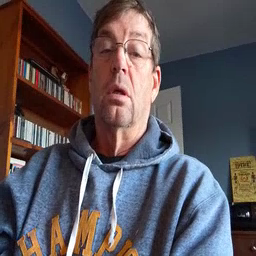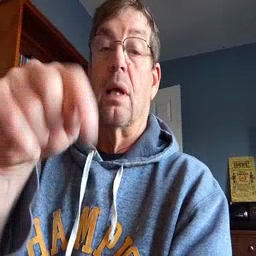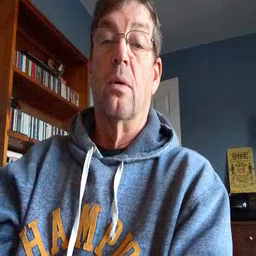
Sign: down